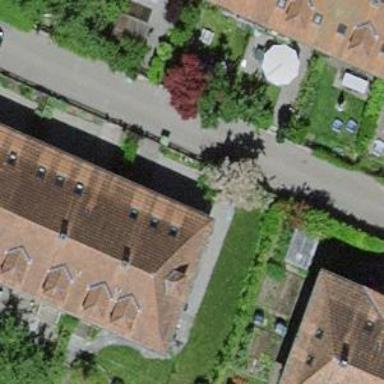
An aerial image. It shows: Residential building with gabled roof made of maroon roof tiles. The roof orientation is across.